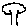
Label: tree